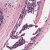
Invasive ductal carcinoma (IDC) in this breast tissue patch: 0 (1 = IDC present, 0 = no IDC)